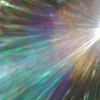
Label: sunburn